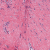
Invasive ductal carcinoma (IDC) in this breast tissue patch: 0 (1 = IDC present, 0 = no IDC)